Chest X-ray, AP view. Patient: 49 years old, sex M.
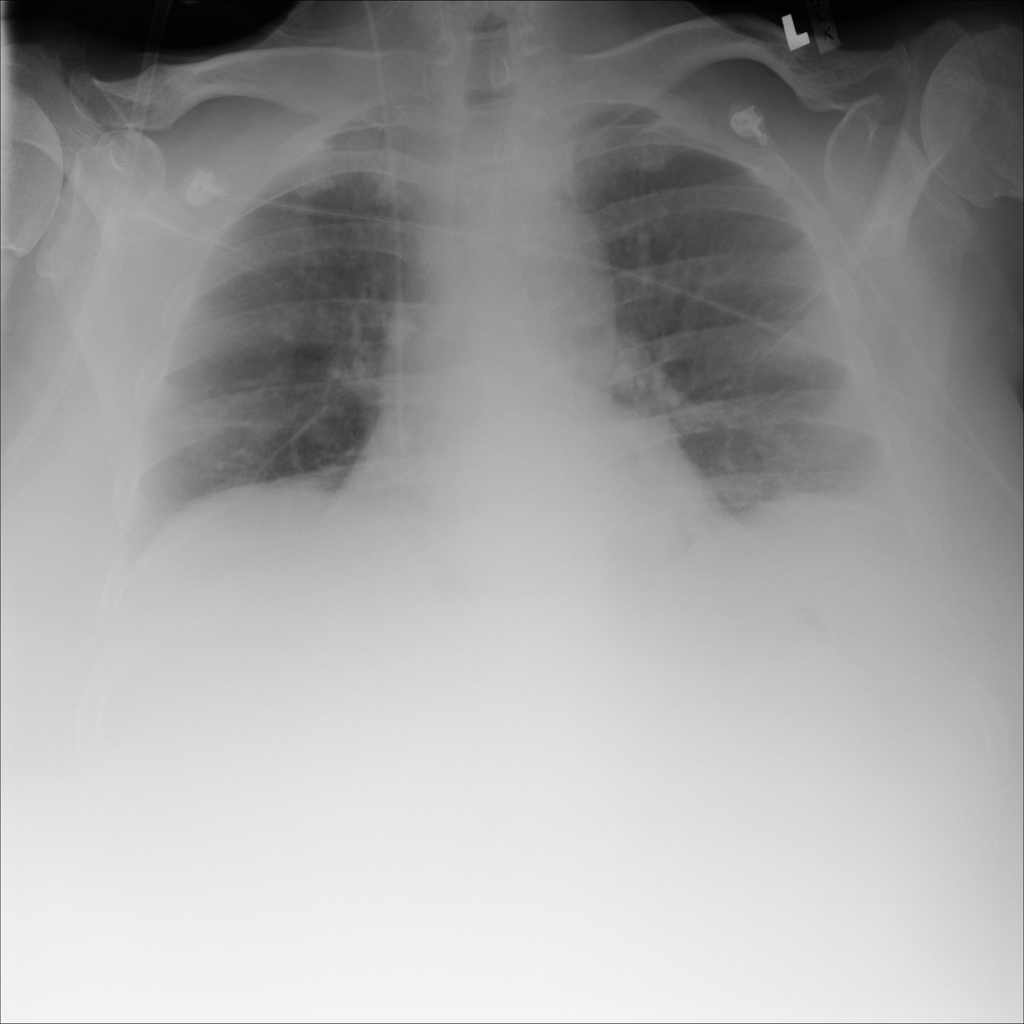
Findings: No Finding